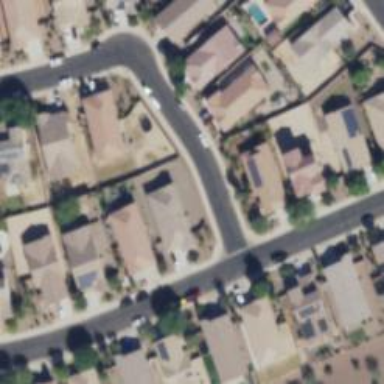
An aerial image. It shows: Asphalt road in residential area.